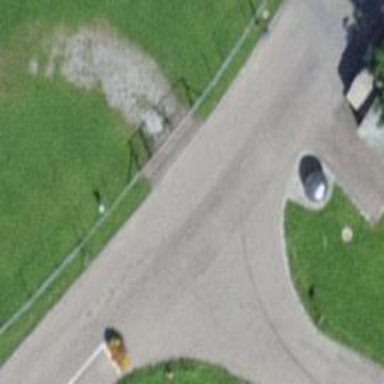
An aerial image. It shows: Residential road with asphalt surface and no sidewalks.